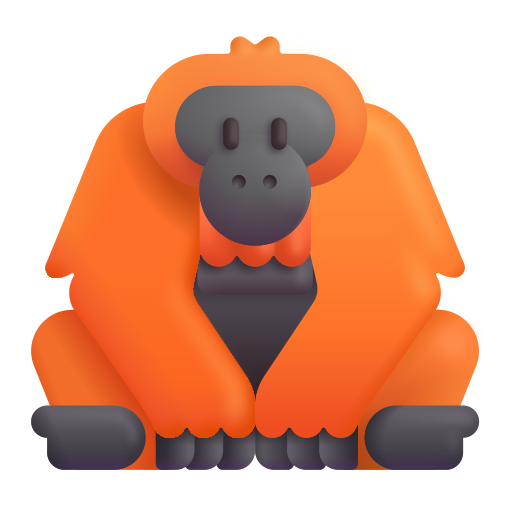
orangutan color